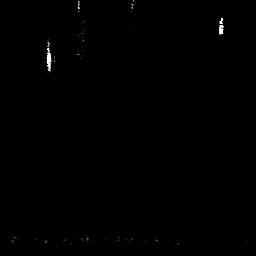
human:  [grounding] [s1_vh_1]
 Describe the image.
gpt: In the satellite image, there is  <ref>1 small ship </ref> <box>[[16, 16, 21, 28, 0]]</box> located at top left,  <ref>1 small ship </ref> <box>[[83, 5, 88, 15, 0]]</box> located at top right.